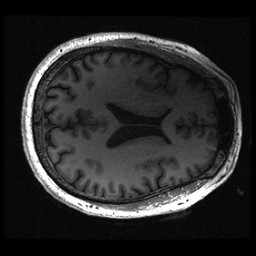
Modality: T1w
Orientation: axial
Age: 63
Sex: male